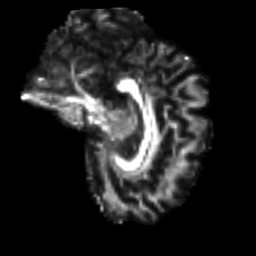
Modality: FA
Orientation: sagittal
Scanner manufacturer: siemens
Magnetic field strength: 3 T
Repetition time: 9.6 s
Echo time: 0.077 s